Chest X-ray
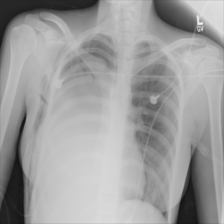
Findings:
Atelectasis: negative
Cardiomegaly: negative
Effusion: negative
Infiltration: negative
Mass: negative
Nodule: negative
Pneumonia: negative
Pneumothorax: negative
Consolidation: negative
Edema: negative
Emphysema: negative
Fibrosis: negative
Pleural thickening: negative
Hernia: negative